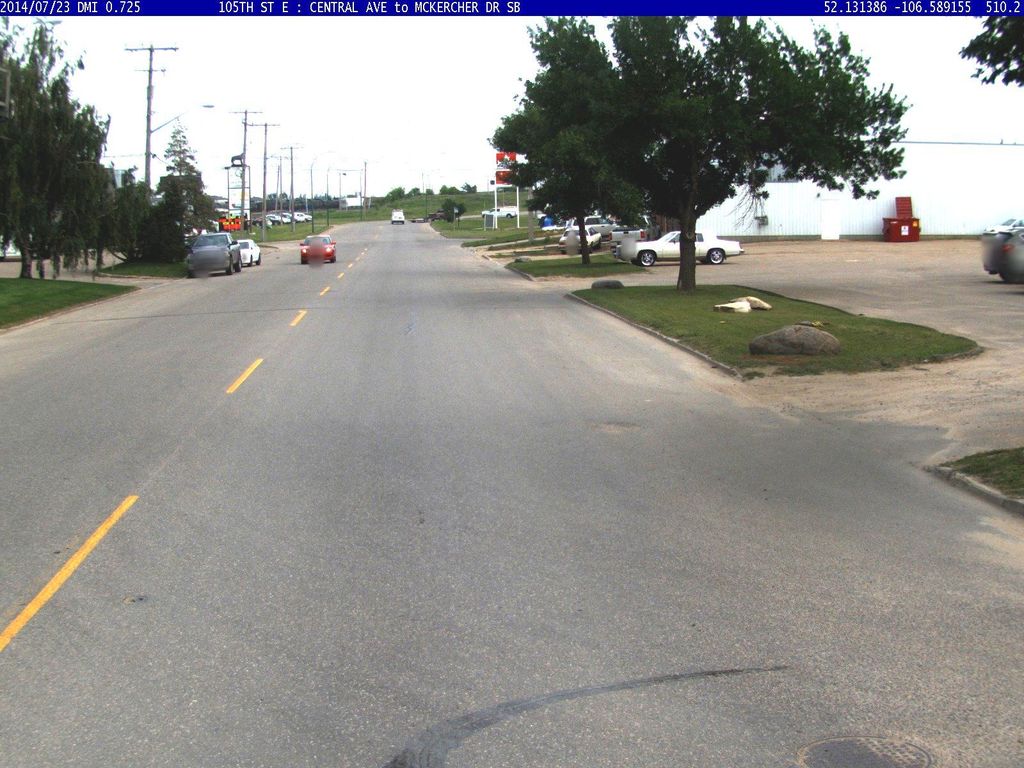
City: saskatoon